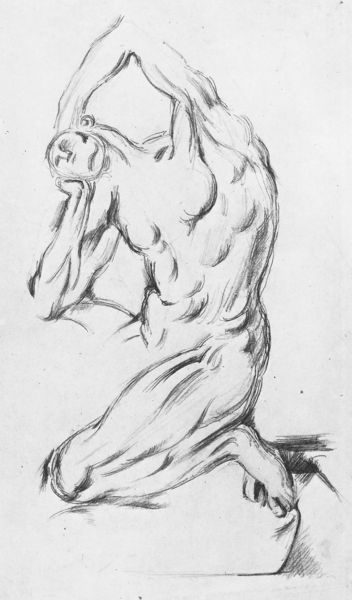
Titel: nach l’Ecorché
Künstler: Paul Cézanne
Institution: Zürich, M and Mrs. Goldschmidt
Schlagwörter: akt, fuß, kopf, mann, schatten, mund, schwarz, skizze, weiss, zeichnung, arme, augen, hände, pose, ohren, beine, füße, studie, white, black, face, gray, grey, muskeln, umriss, kohle, torso, knien, bleistift, verzweiflung, schmerz, man, naked, nude, nudity, kniend, ear, head, male, drawing, drehung, illustration, sketch, breast, arms, foot, study, pencil, legs, finger, fingers, chest, figure, shading, body, muscle, thighs, leg, bending, muscles, posture, etch, muscular, charcole, kopfweh, abs, headache, odd proportions, msukel